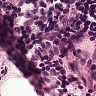
Metastatic tissue present: yes